Question: What vehicle number is being searched?
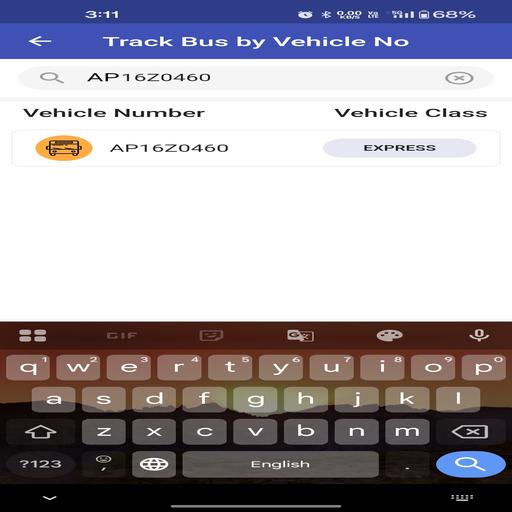
Answer: AP16Z0460